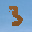
Label: 3